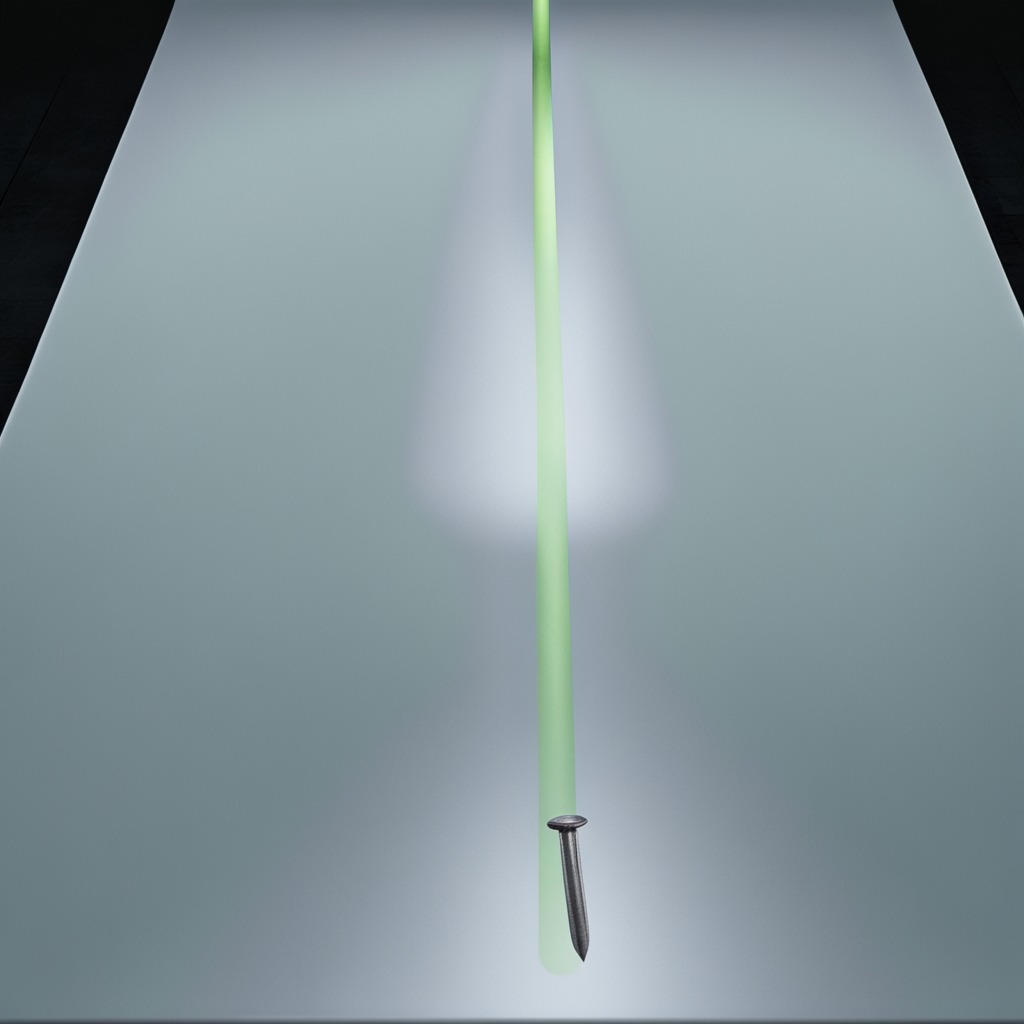
An iron nail lies on the clean empty table in a railway signal maintenance room lit by harsh overhead fluorescents.